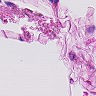
Metastatic tissue present: no